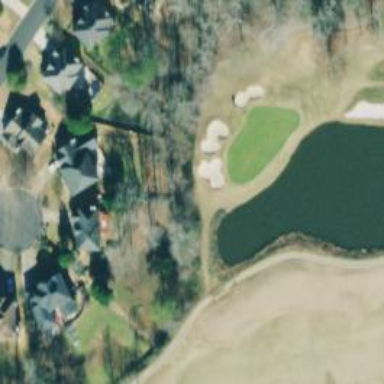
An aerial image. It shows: Rough grassy area used for golf.